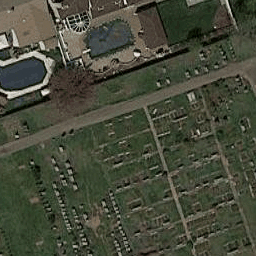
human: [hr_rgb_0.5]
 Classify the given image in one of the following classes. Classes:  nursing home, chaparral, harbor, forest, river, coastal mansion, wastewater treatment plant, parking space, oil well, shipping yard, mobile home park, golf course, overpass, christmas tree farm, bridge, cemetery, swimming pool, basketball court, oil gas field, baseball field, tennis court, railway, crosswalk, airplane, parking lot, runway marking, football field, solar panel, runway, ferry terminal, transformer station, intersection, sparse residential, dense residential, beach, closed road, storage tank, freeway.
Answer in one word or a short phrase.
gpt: cemetery